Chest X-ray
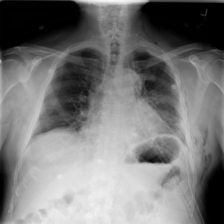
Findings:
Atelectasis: positive
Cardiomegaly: negative
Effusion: negative
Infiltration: negative
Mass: negative
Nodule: negative
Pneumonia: negative
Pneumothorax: negative
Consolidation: negative
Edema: negative
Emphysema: positive
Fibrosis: negative
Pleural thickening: negative
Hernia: negative